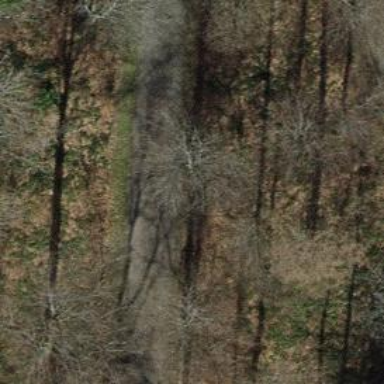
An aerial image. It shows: Asphalt track of grade1 suitable for forestry vehicles.